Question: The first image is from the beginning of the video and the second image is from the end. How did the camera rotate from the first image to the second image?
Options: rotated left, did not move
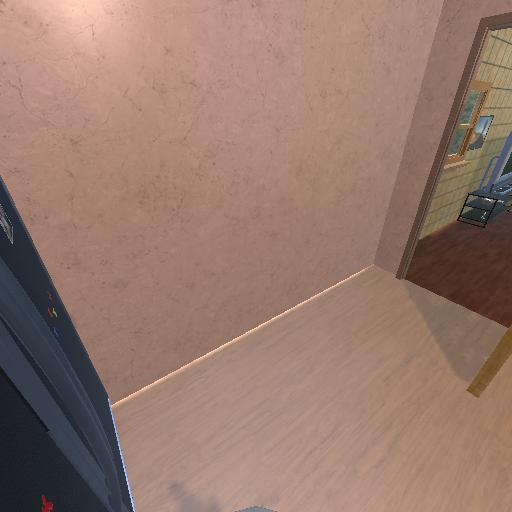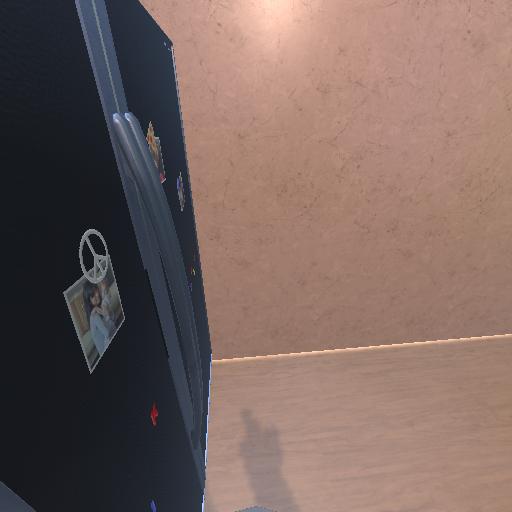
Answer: rotated left